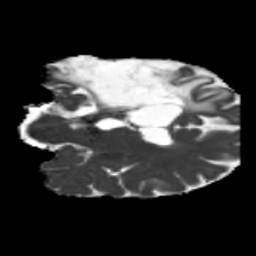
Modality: MD
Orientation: coronal
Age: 40
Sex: male
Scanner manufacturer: siemens
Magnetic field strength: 3 T
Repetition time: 5.25 s
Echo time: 0.08 s